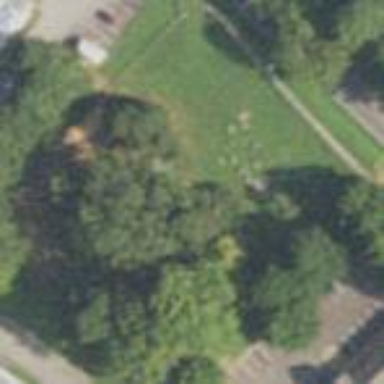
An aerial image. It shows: Cemetery.